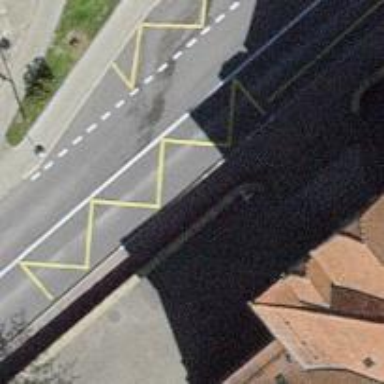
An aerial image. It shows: Bus stop with platform for public transport.